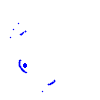
Particle: proton